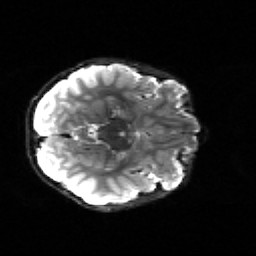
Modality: sbref
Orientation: axial
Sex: male
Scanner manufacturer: siemens
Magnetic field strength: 3 T
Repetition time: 5 s
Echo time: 0.071 s